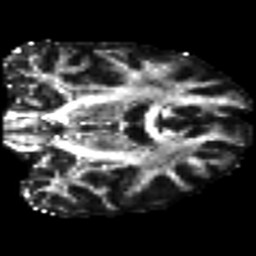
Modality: FA
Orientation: coronal
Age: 25
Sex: male
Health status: healthy
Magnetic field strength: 3 T
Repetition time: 8.4 s
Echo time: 0.0926 s